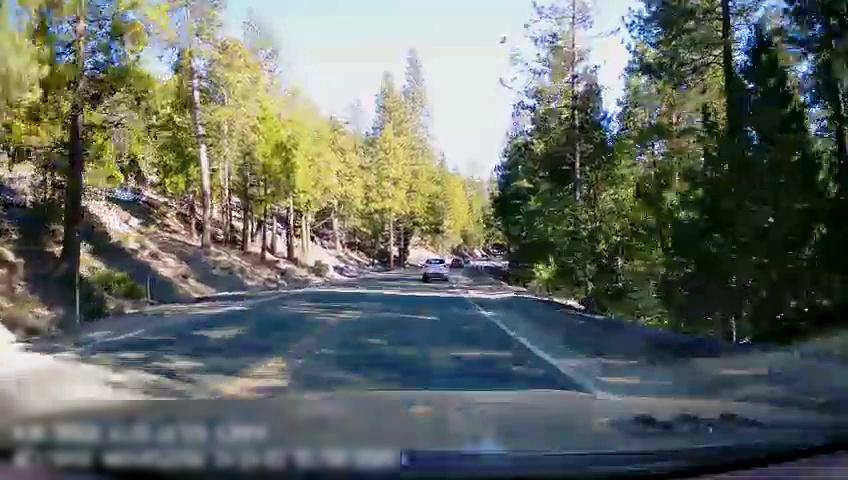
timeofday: Day
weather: Sunny
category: Drivable Space
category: Vehicles | SUV
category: Lanes | Current Lane
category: Lanes | Alternate Lane